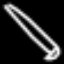
Label: pencil